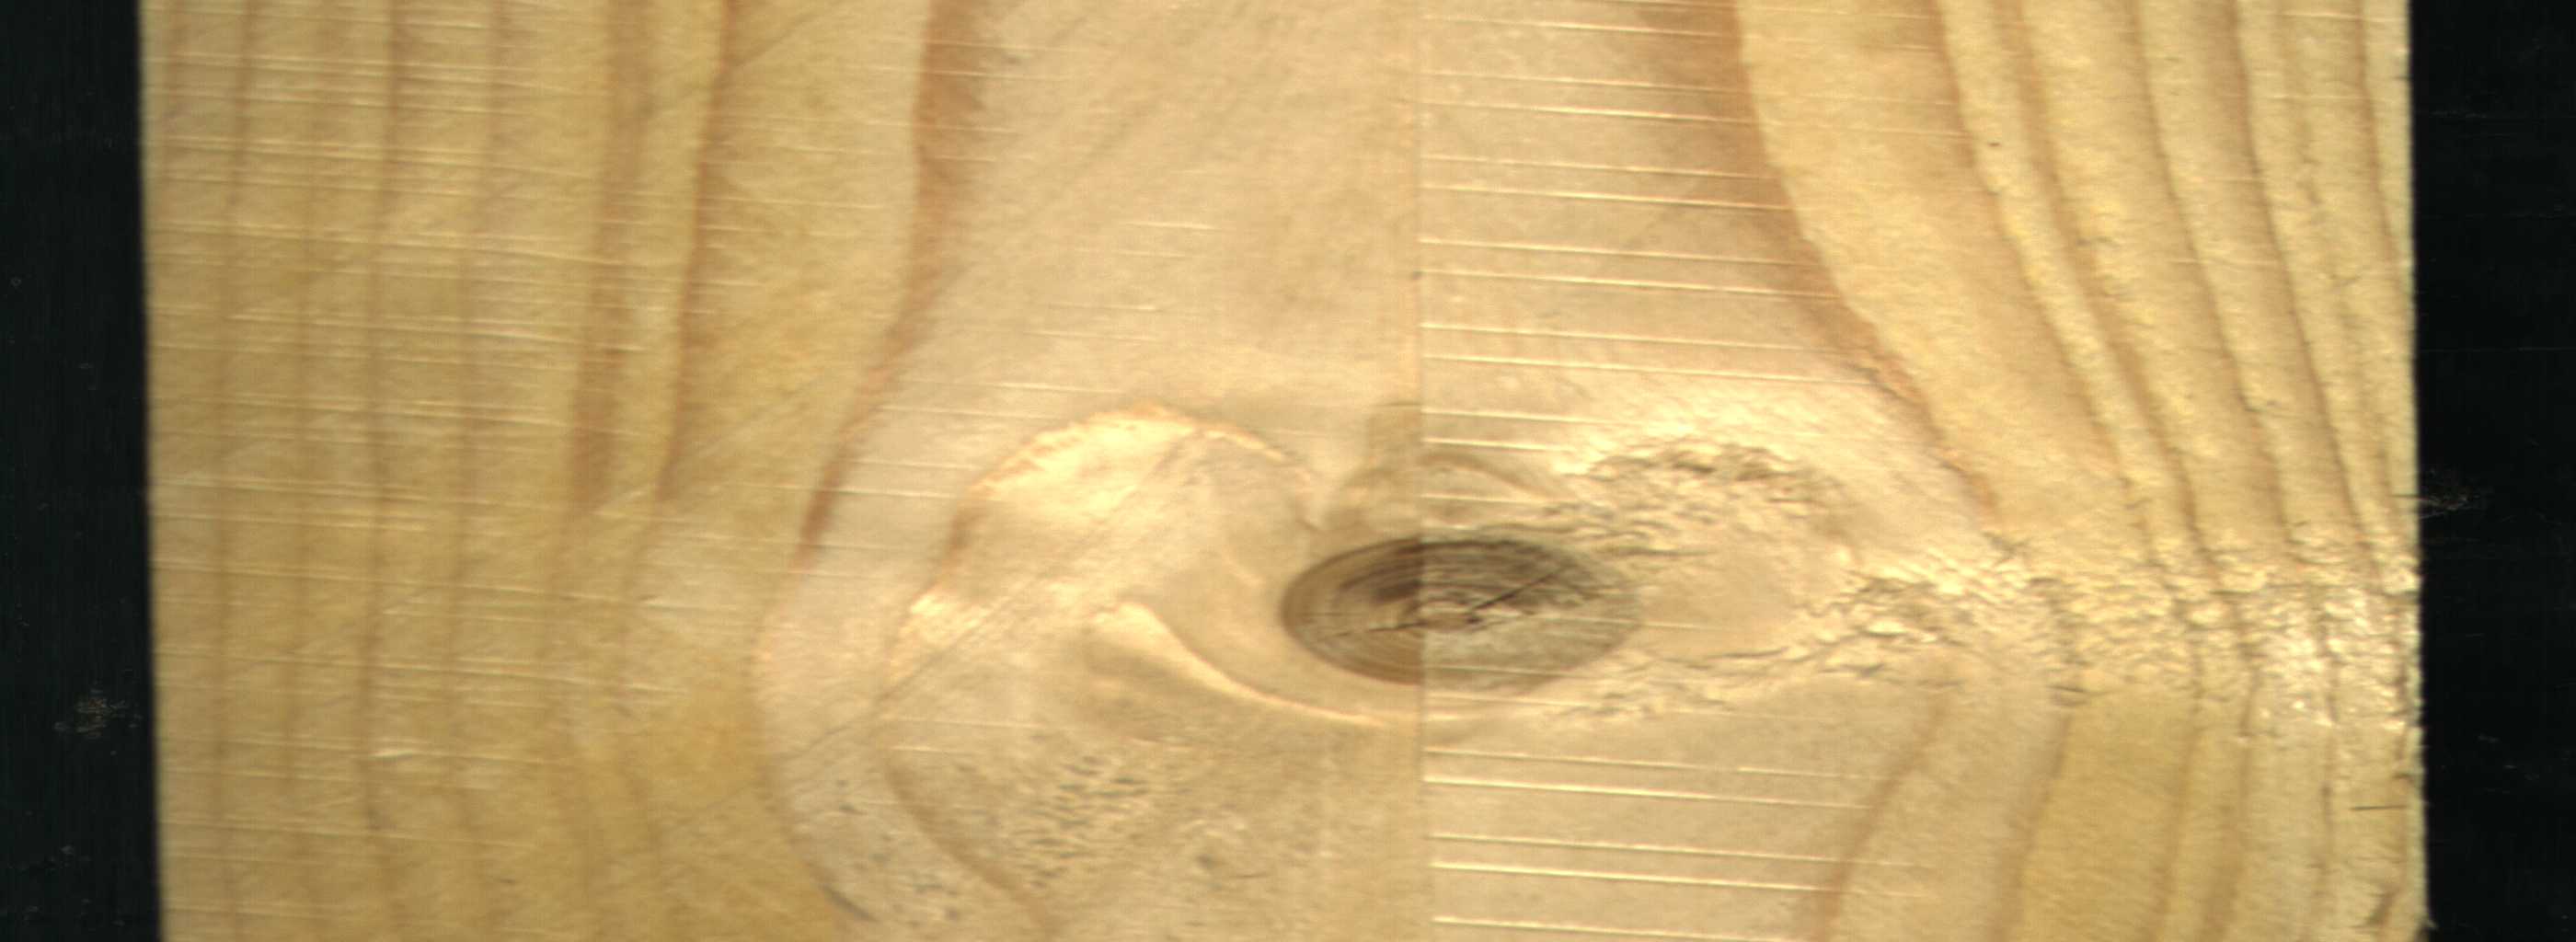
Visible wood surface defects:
knot_with_crack